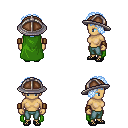
a pixel art fantasy rpg character, female body template, human, tanned skin, green cape, teal pants, white cyan curly afro hairstyle, chain helm, leather bracers, ghillies, four views (front, back, left, right), 2x2 character sprite sheet, small pixel art, hard edges, no anti-aliasing